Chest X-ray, PA view. Patient: 49 years old, sex M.
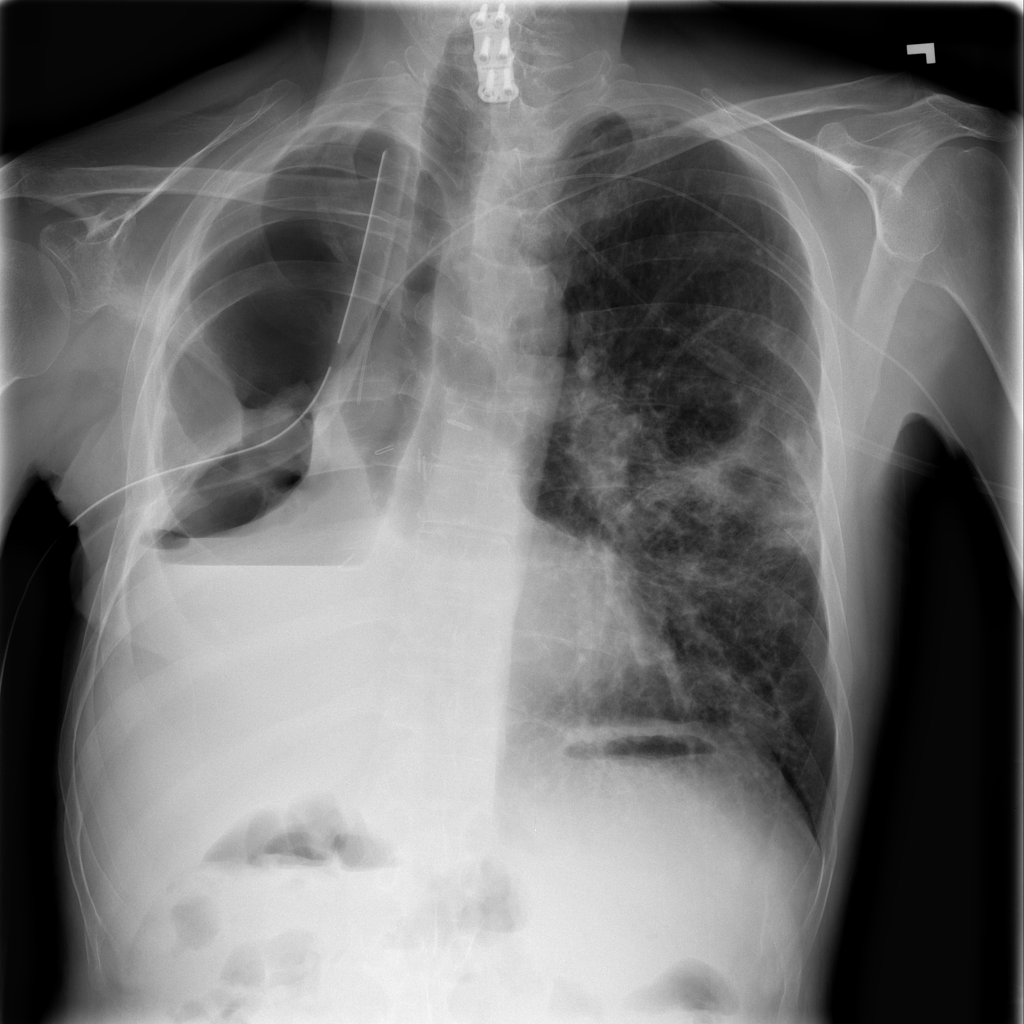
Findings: Infiltration